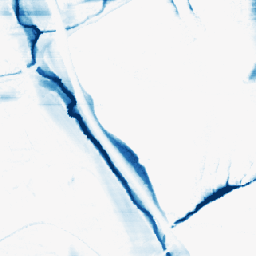
Category: morphological
Decomposition family: morphological_rect
Decomposition parameters: operation: closing
width: 50
height: 5
Upsampling method: area
Upsampling parameters: scale: 8
Upsampling scale: 8